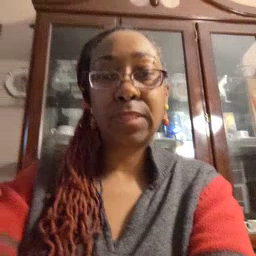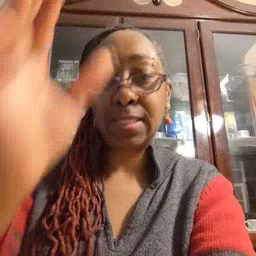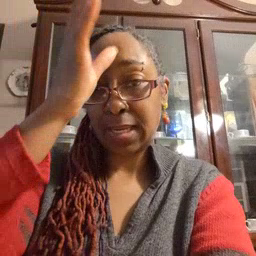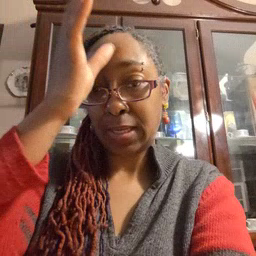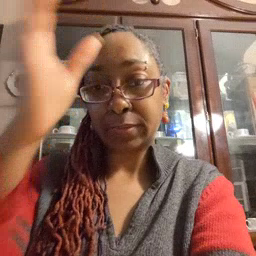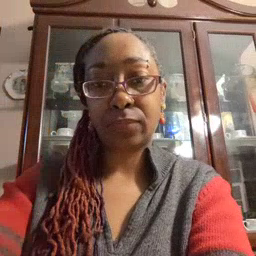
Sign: dad